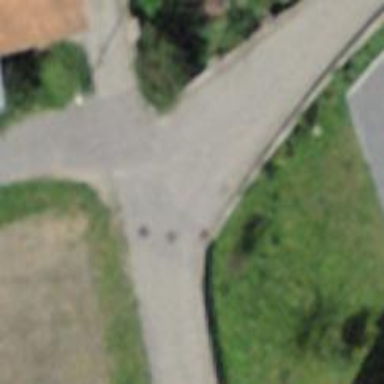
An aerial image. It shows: Service road with paved surface.